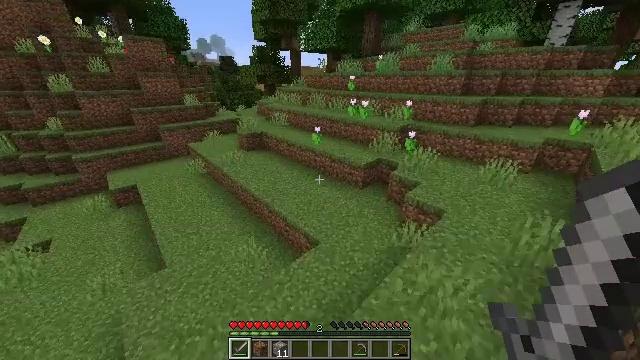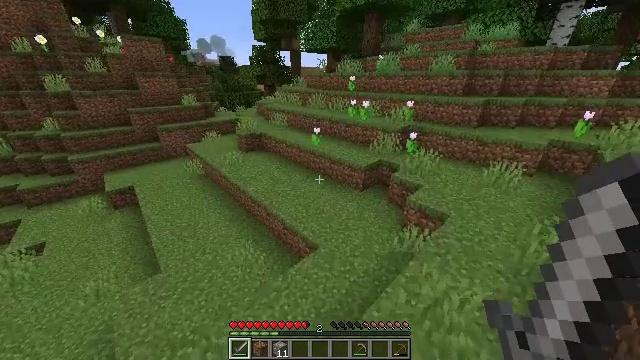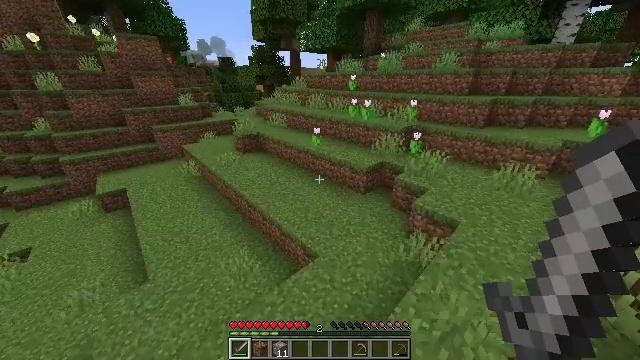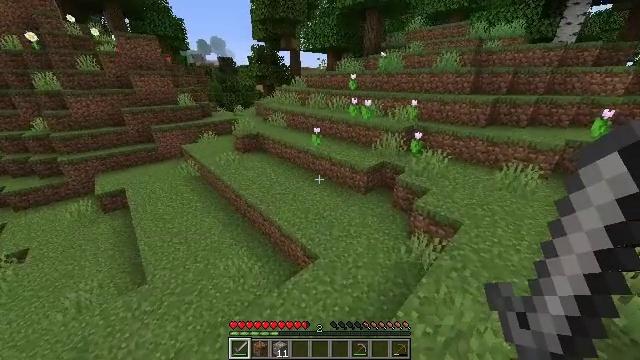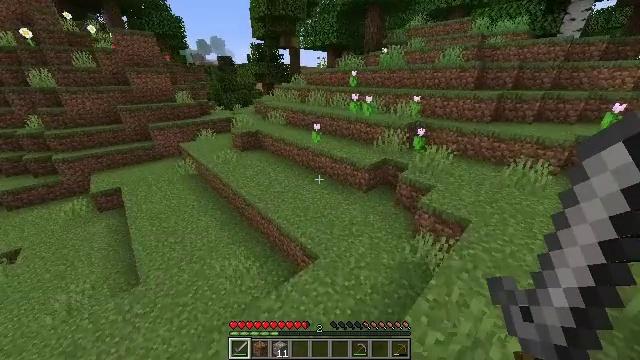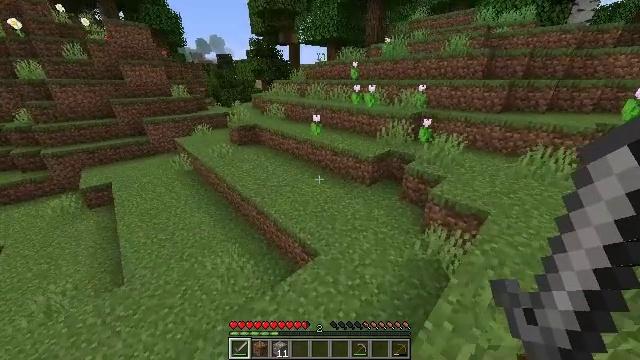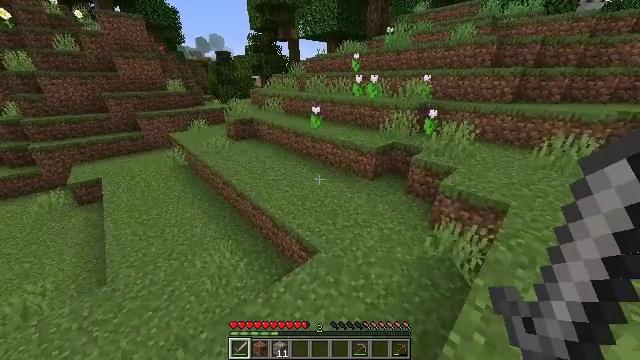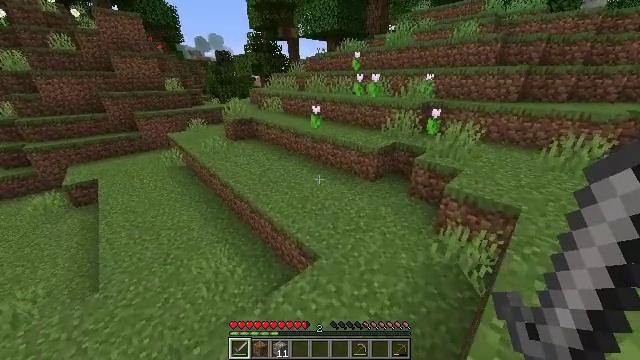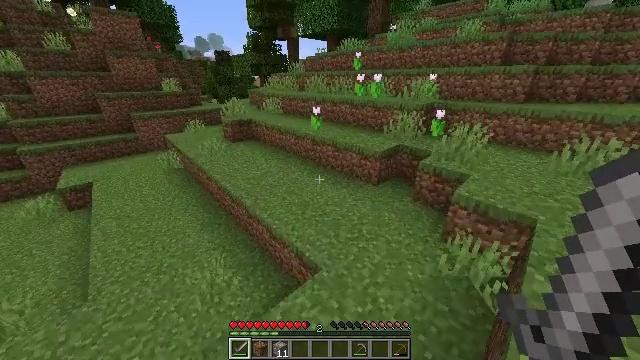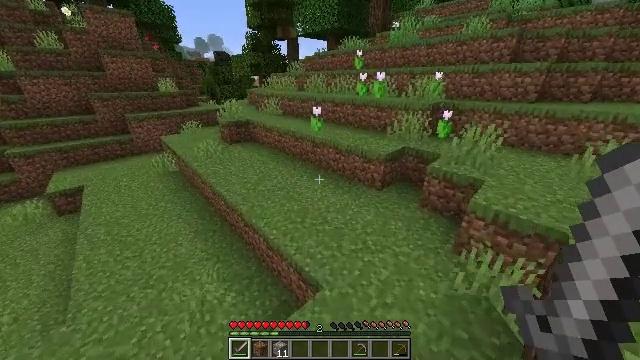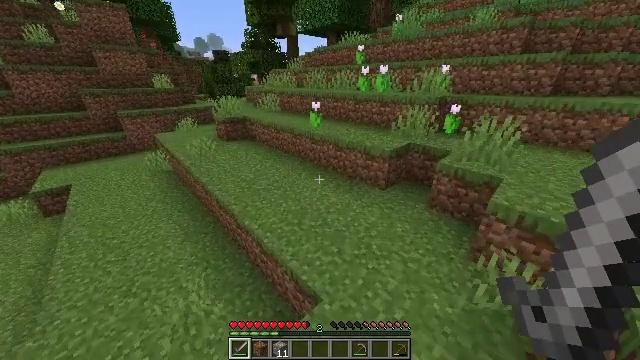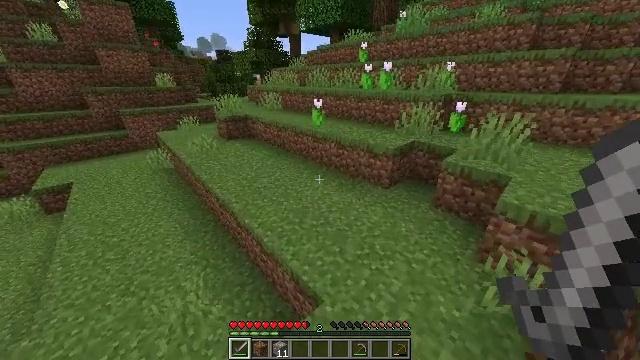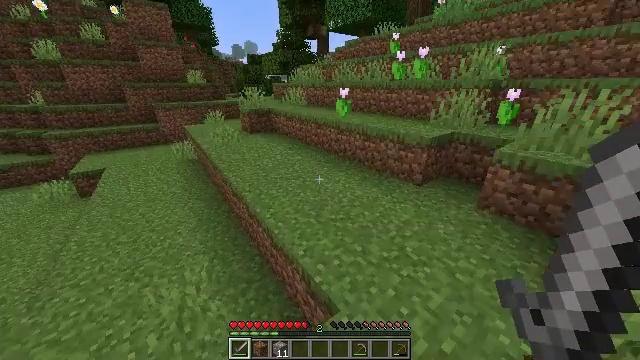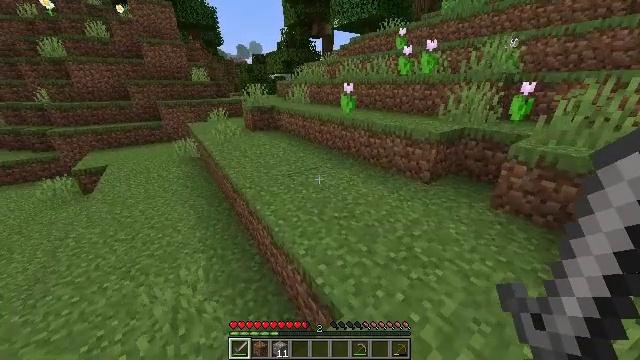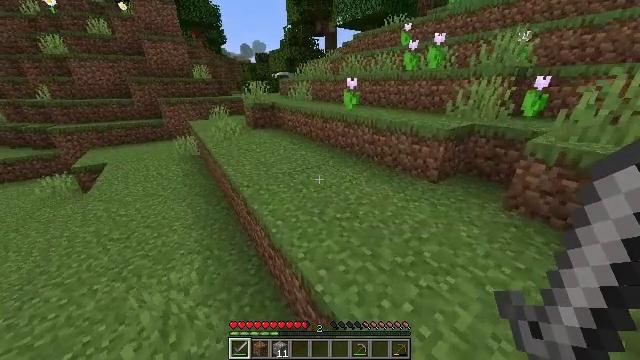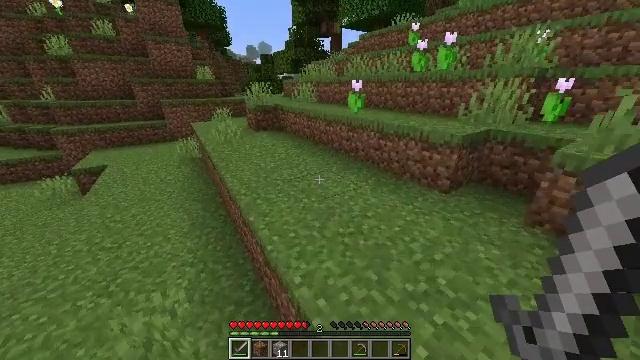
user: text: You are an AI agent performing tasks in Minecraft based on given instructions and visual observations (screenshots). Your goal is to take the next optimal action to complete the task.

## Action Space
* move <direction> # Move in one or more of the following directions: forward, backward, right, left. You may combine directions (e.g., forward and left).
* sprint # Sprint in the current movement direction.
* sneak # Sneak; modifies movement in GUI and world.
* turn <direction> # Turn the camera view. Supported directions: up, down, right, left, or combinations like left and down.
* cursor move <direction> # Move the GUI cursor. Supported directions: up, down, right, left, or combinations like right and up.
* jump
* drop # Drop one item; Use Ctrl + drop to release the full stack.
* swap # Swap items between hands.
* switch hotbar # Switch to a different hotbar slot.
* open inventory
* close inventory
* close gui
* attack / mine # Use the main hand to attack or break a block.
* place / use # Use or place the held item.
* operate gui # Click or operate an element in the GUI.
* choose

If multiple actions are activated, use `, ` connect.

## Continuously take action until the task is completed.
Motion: motion action
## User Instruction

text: Remove the white bed from its place.
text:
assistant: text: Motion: move forward
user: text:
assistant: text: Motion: move forward
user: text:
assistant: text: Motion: move forward
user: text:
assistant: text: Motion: move forward
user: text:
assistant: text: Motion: move forward
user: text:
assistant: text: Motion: move forward
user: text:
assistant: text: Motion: move forward
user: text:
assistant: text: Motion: move forward
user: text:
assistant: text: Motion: move forward
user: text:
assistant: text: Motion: move forward
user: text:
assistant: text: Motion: move forward
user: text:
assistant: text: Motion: move forward, turn left and up
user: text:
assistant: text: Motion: move forward, turn left
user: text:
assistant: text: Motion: move forward
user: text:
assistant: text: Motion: move forward, turn left
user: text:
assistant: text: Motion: move forward, turn left
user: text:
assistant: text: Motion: move forward, turn left
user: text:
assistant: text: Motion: move forward
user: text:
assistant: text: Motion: move forward
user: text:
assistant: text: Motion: move forward, turn left
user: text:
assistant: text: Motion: move forward
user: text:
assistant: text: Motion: move forward, turn left
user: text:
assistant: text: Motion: move forward, turn left
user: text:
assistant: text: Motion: move forward, turn left and up
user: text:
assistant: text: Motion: move forward, turn left
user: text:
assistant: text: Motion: move forward
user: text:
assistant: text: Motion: move forward
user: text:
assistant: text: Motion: move forward
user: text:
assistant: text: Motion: move forward
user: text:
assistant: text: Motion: move forward